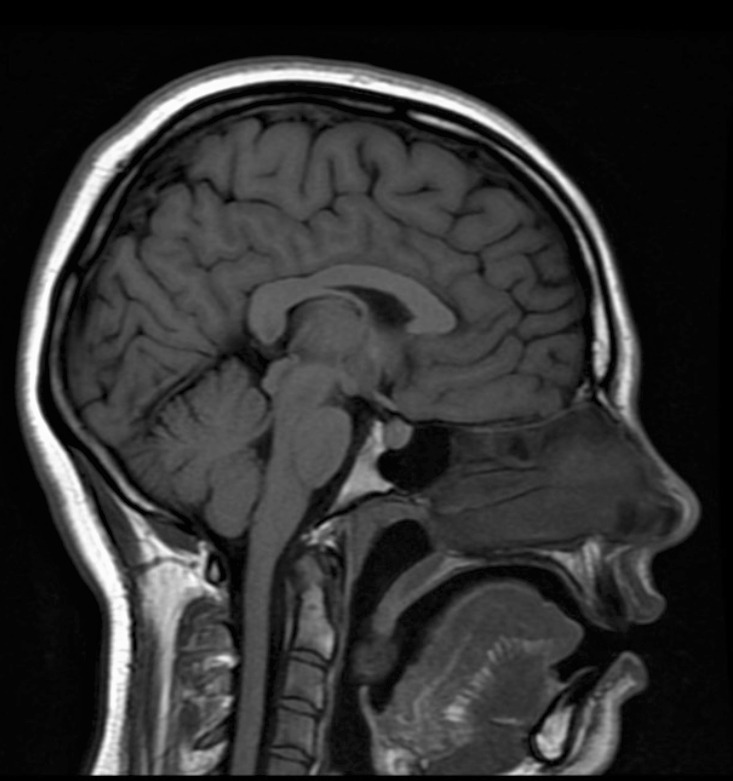
Label: notumor